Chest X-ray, PA view. Patient: 53 years old, sex F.
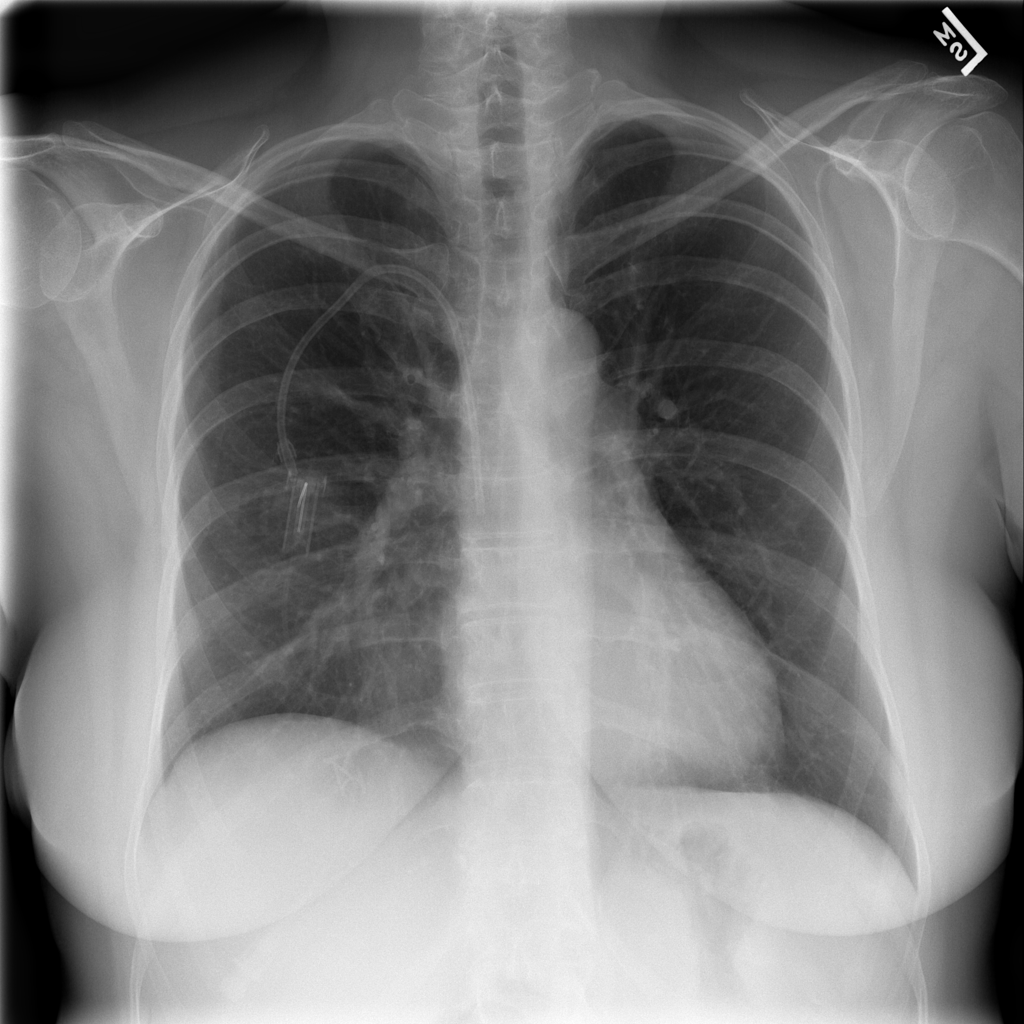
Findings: No Finding